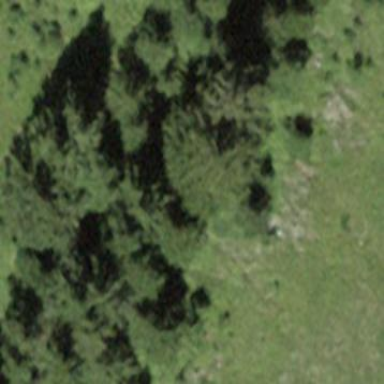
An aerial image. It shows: Forest area.